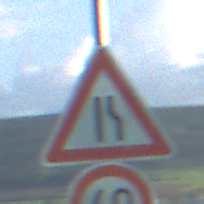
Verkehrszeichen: EinseitigVerengteFahrbahnRechts
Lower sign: Geschwindigkeit40
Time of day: MorningAfternoon
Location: Outdoor (Nature)
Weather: PartlyCloudy
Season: NotSpecified
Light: Natural